Field crop: maize
Growth stage: 2
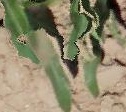
Species: maize